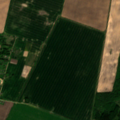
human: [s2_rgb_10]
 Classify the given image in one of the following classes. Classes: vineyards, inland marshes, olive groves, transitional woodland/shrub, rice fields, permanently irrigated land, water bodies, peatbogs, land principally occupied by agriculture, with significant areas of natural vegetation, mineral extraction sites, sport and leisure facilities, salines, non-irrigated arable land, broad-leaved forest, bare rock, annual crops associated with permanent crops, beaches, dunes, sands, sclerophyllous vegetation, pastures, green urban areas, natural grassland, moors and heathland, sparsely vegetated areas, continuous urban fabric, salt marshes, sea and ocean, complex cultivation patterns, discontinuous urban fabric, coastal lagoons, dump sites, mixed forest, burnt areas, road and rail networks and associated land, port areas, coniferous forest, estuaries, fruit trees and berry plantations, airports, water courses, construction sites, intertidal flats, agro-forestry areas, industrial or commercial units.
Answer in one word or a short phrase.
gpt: non-irrigated arable land, land principally occupied by agriculture, with significant areas of natural vegetation, broad-leaved forest